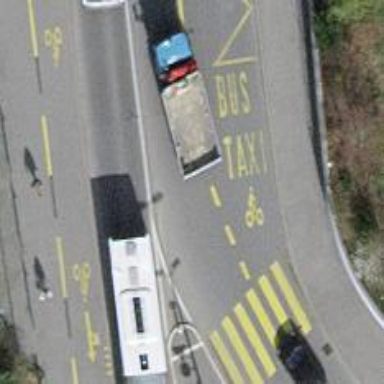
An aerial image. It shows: Secondary road with asphalt surface. There is bus lane on the right and shared bus and cycle lane on the right side as well.